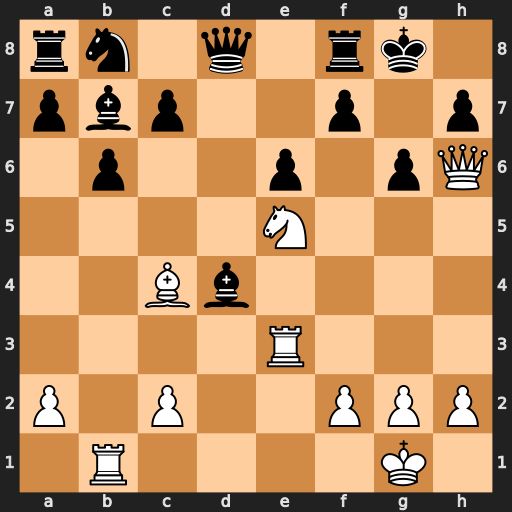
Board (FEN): rn1q1rk1/pbp2p1p/1p2p1pQ/4N3/2Bb4/4R3/P1P2PPP/1R4K1
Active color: w
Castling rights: -
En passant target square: -
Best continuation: Rh3 Bxf2+ Kh1 Qh4 Rxh4